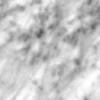
Label: no_change